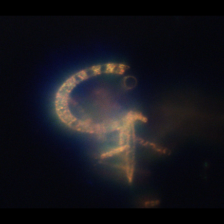
Taxon: Eucampia
Group: Diatoms